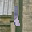
Label: 1